Interaction volume radius: 10 \u00c5
Interaction volume height: 20 \u00c5
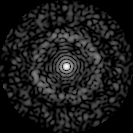
Disorder parameter: 0.834